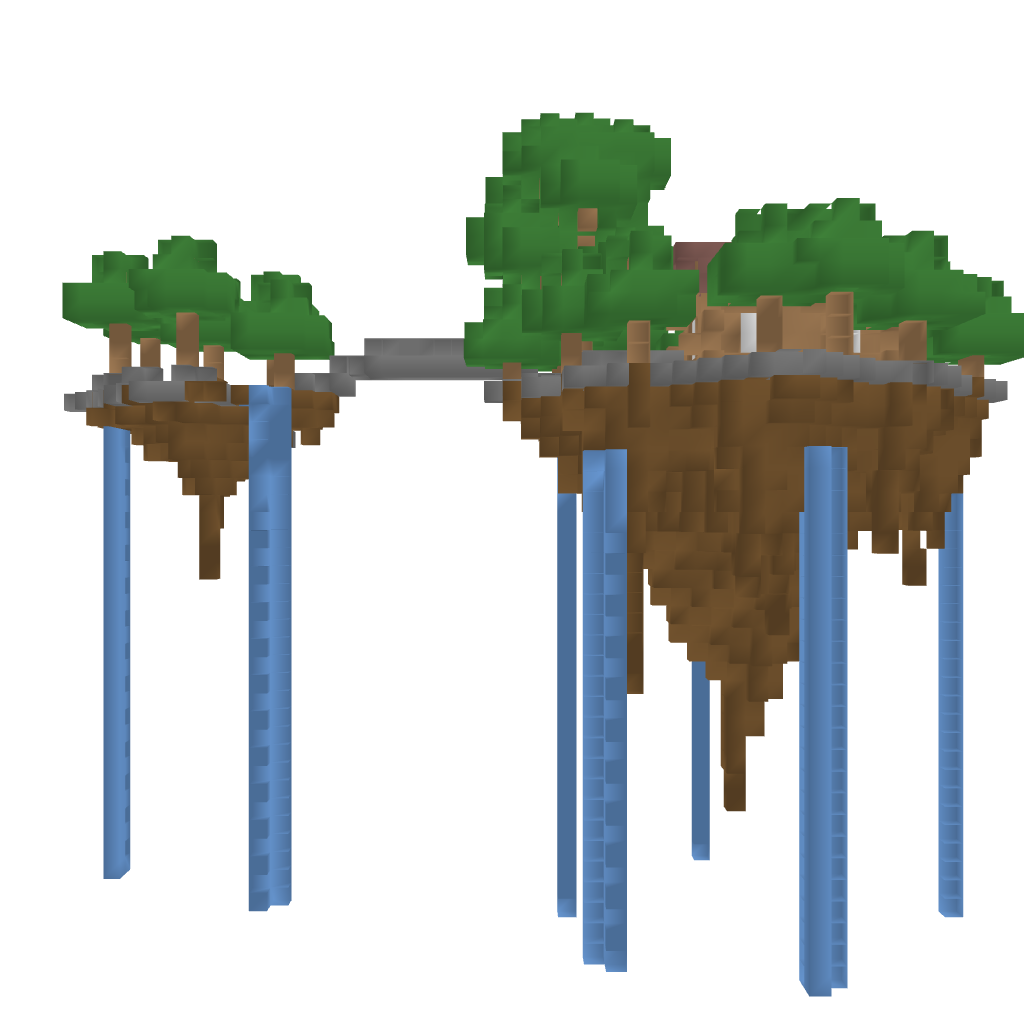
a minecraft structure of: Sky Islands high quality